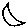
Label: moon